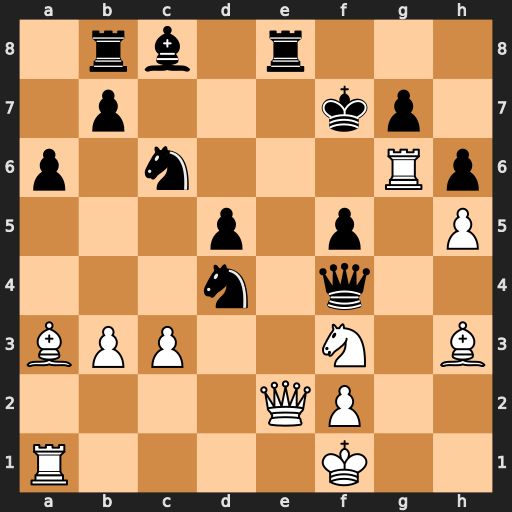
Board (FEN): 1rb1r3/1p3kp1/p1n3Rp/3p1p1P/3n1q2/BPP2N1B/4QP2/R4K2
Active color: w
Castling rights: -
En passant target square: -
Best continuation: Rxg7+ Kxg7 Qxe8 Be6 Qg6+